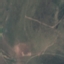
Land use / land cover class: HerbaceousVegetation